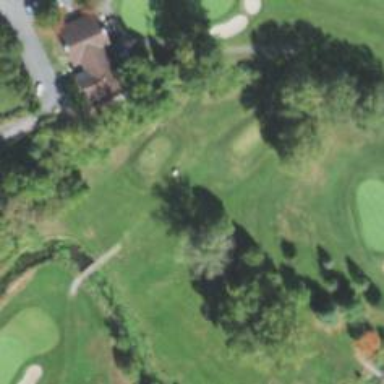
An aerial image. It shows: Golf tee.